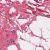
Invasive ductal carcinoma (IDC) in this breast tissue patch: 0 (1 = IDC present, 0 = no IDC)